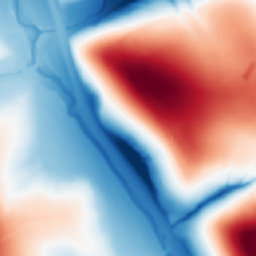
Category: multiscale
Decomposition family: dog_multiscale
Decomposition parameters: sigma_ratio: 2
n_scales: 6
base_sigma: 1
Upsampling method: nearest
Upsampling parameters: scale: 2
Upsampling scale: 2